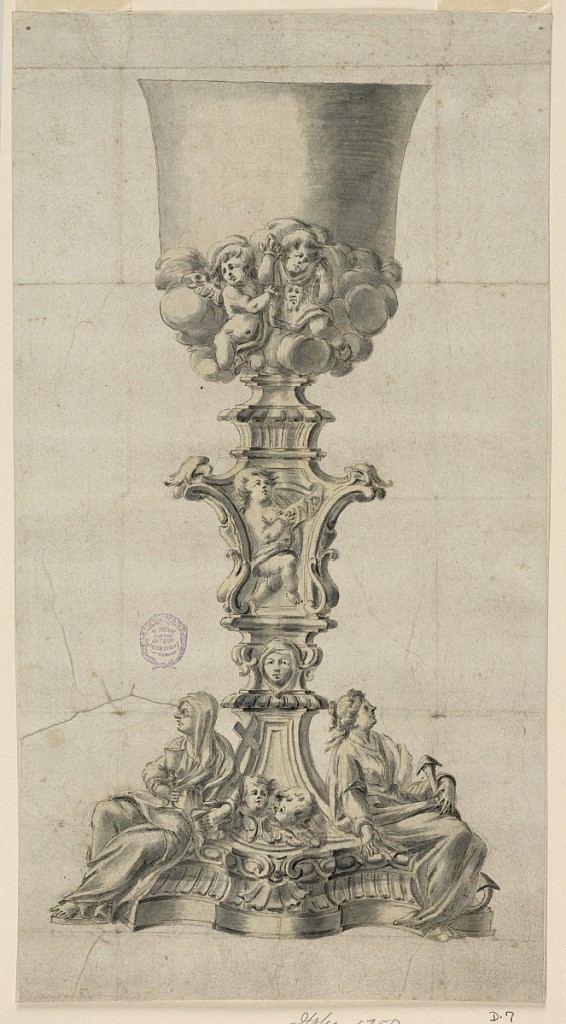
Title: Elevation of a Chalice
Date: ca. 1750
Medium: Black chalk, pen and ink, brush and watercolor on paper
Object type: Drawing
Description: Faith with chalice and Hope are seated at the corners of the base. The shaft shows two cherubim and a female mask. An angel with the title of the cross is on the knob. The bottom of the cup is surrounded by clouds, in which kneel two angels with the Vera Ikon.